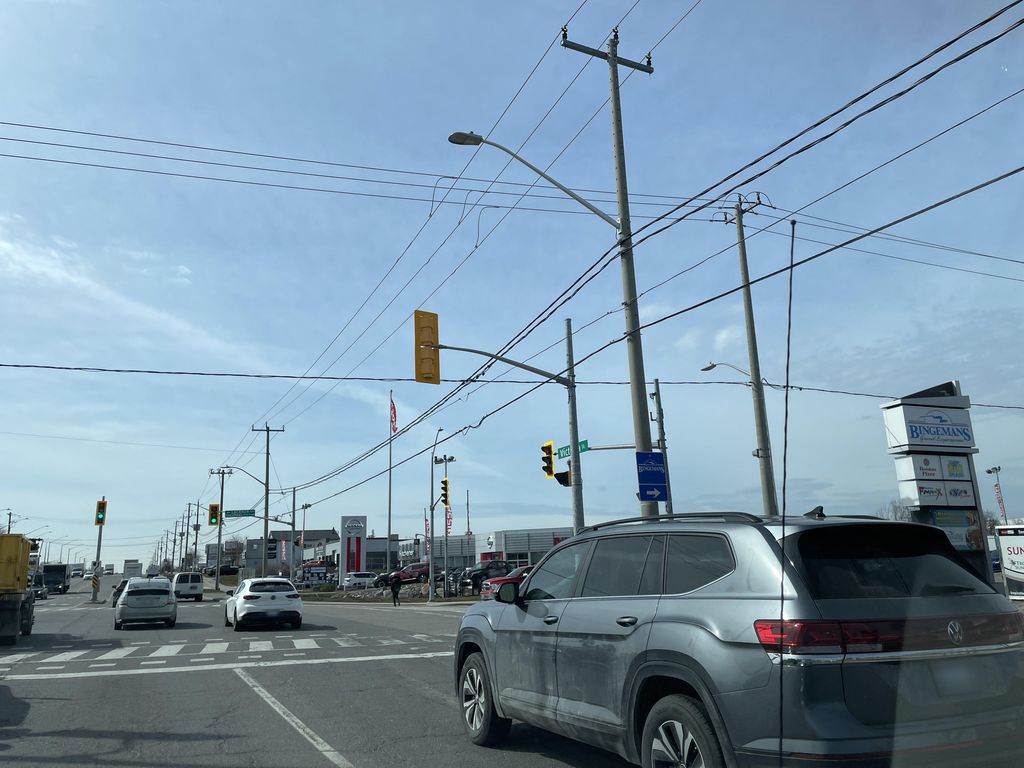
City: kitchener-waterloo